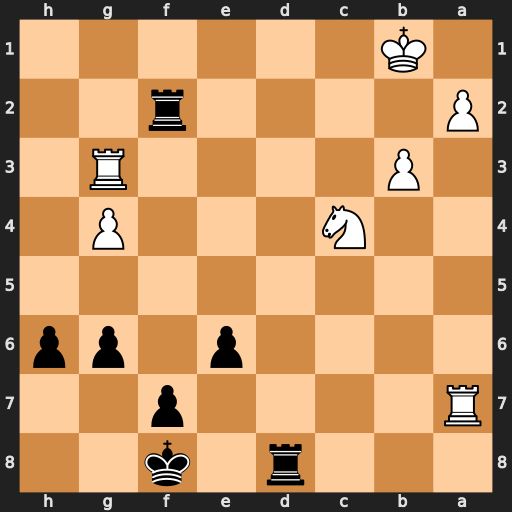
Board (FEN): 3r1k2/R4p2/4p1pp/8/2N3P1/1P4R1/P4r2/1K6
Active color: b
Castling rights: -
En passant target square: -
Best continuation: Rd1#